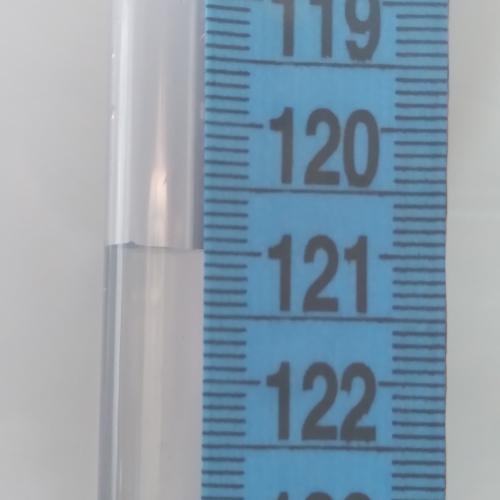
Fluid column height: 121.0 cm